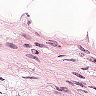
Metastatic tissue present: no